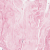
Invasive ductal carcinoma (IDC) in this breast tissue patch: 0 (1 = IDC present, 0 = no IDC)